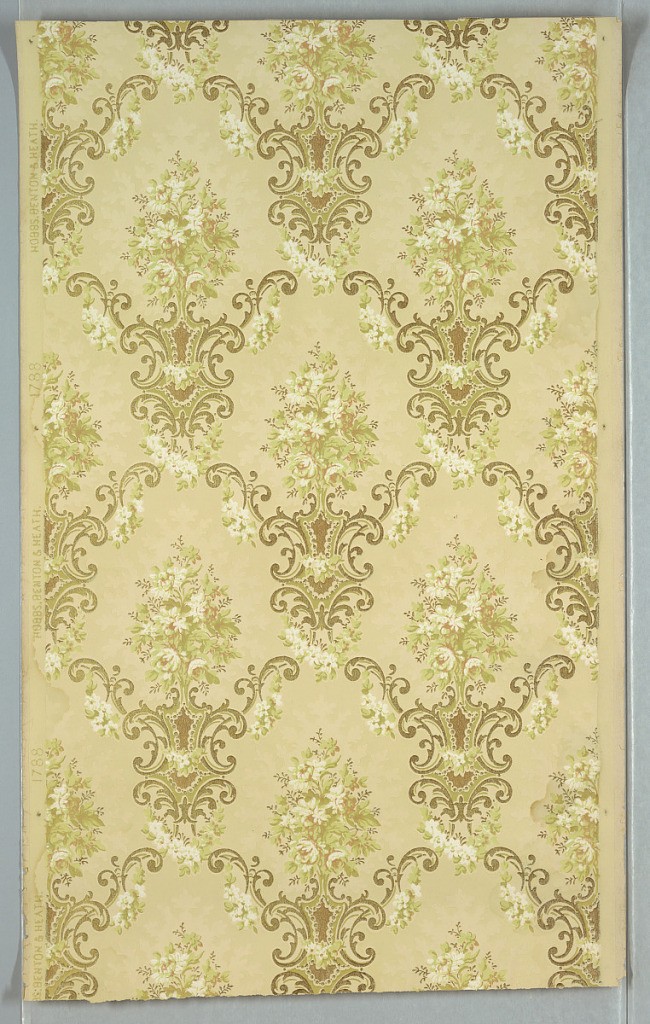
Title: Sidewall
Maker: Hobbs, Benton & Heath, Hoboken, New Jersey
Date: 1905–1915
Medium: Machine-printed paper
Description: Diaper pattern with shield-like shape at intersection. From this sprouts a floral bouquet. Printed in green, brown, white and metallic gold on tan ground.